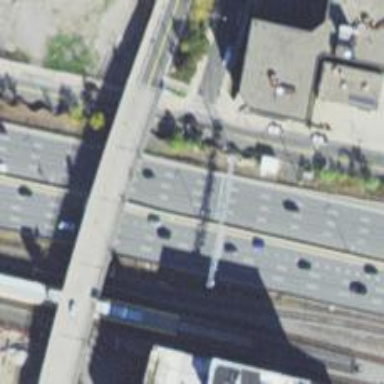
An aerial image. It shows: Toll gantry on the road.